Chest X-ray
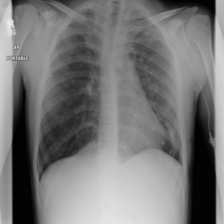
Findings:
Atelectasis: negative
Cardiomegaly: negative
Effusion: negative
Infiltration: negative
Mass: negative
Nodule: negative
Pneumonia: negative
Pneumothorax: negative
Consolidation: negative
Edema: negative
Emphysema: negative
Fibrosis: negative
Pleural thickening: negative
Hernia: negative